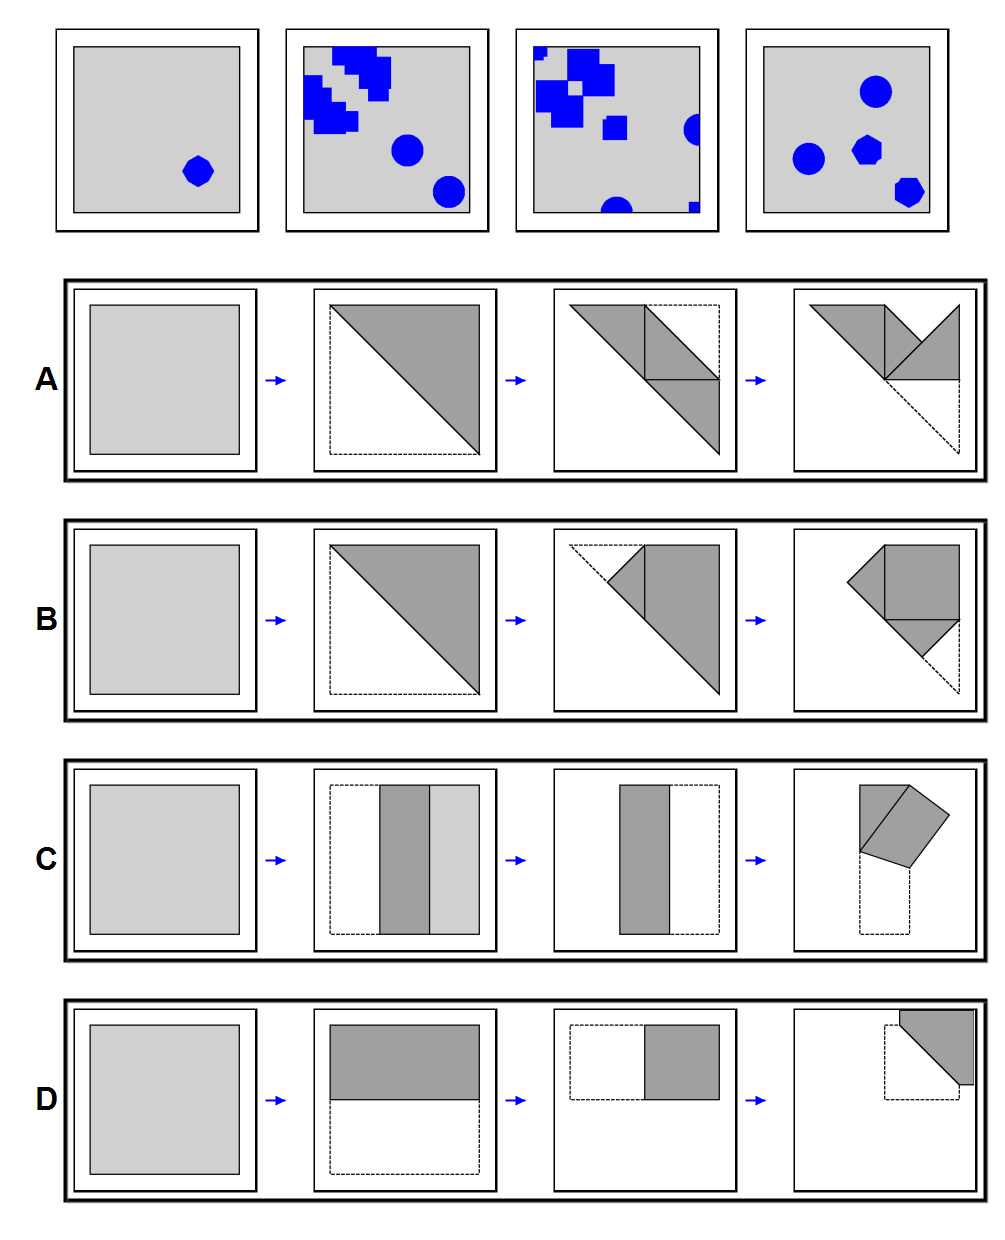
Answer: B